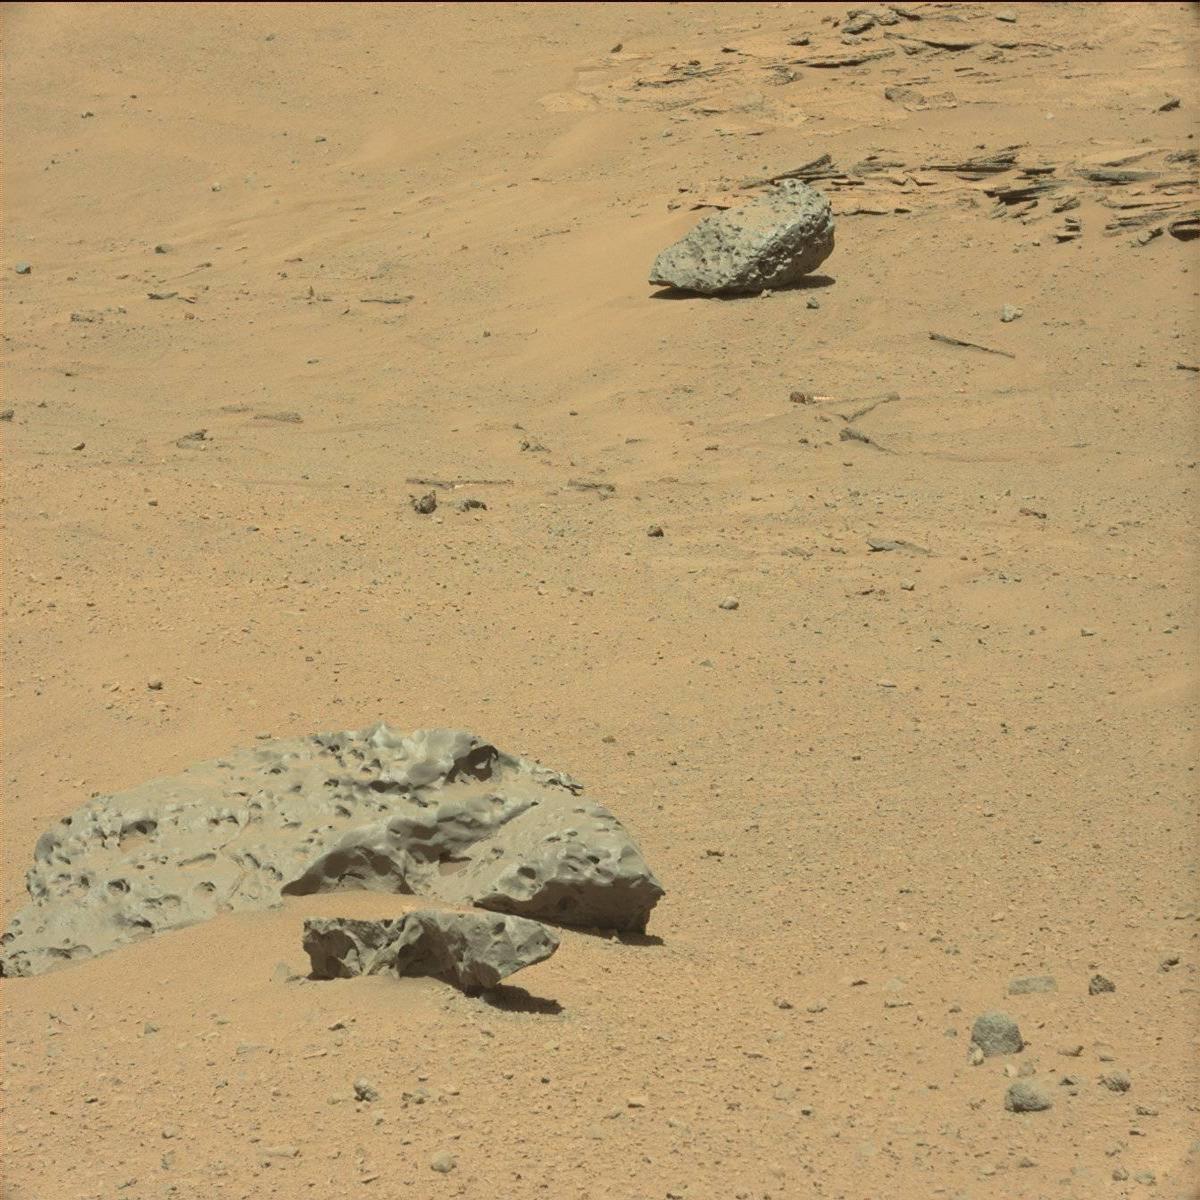
Terrain classes present: Bedrock, Rock, Sand / Soil